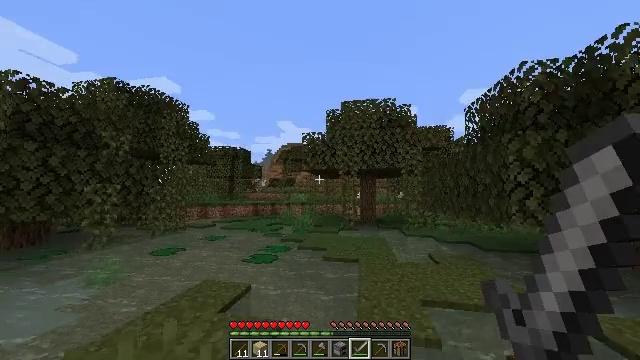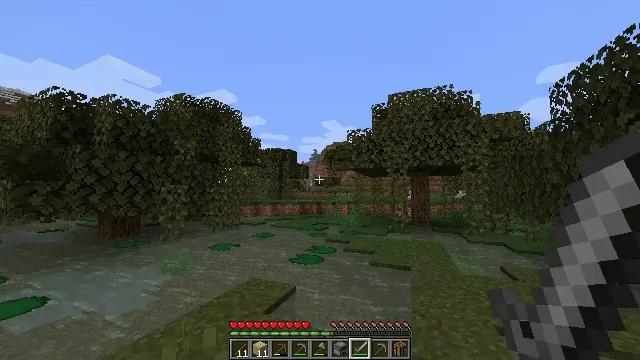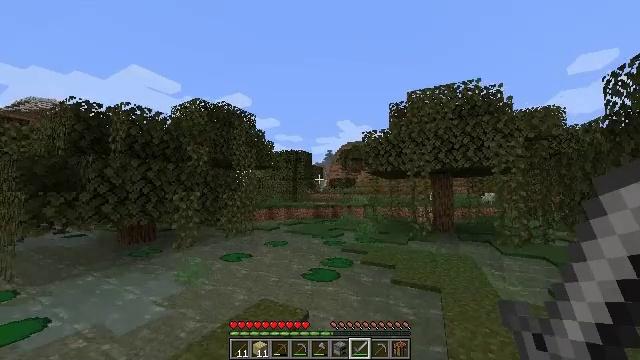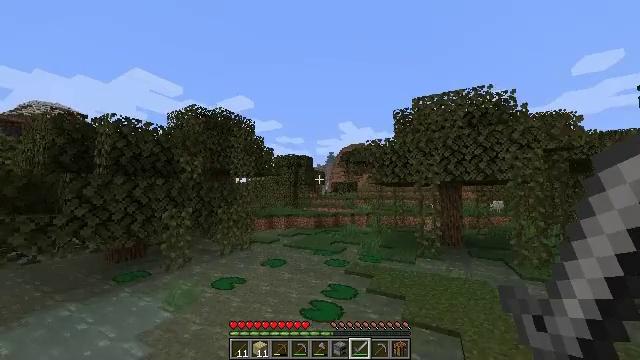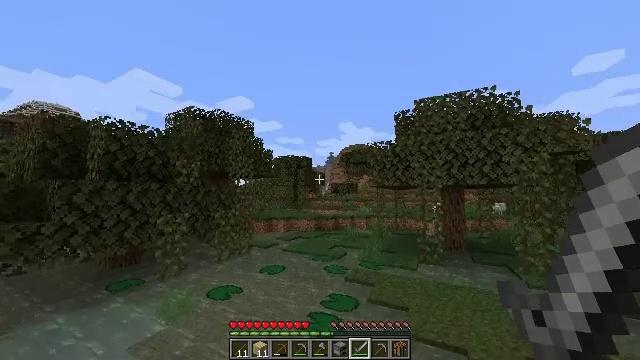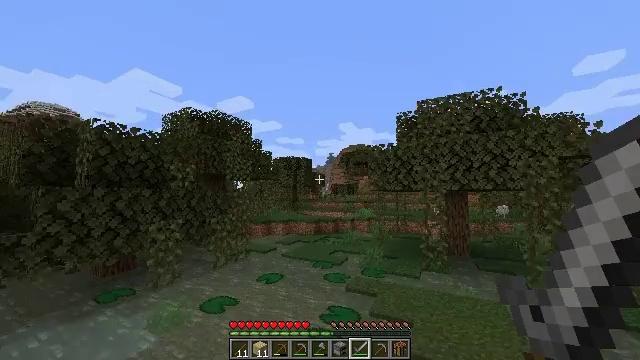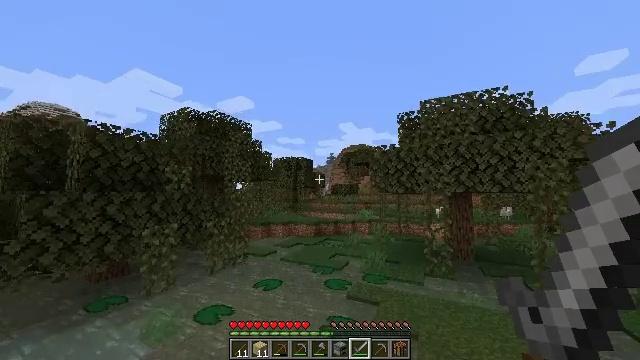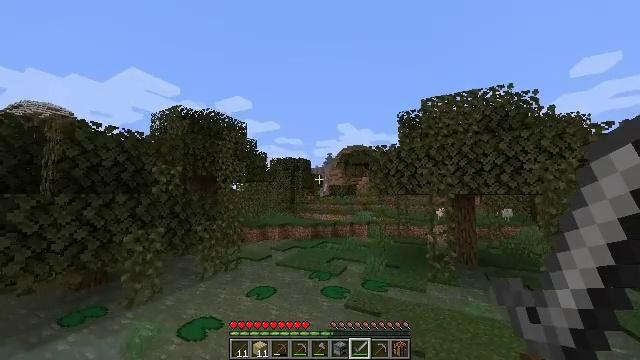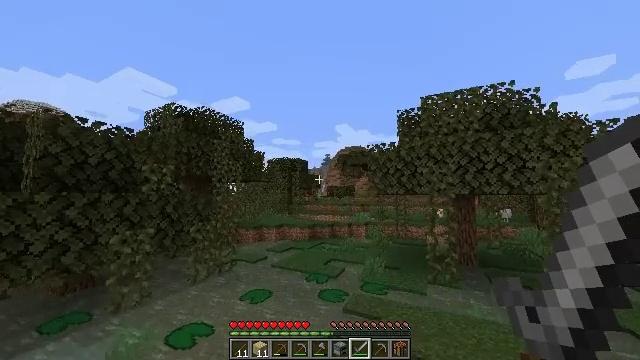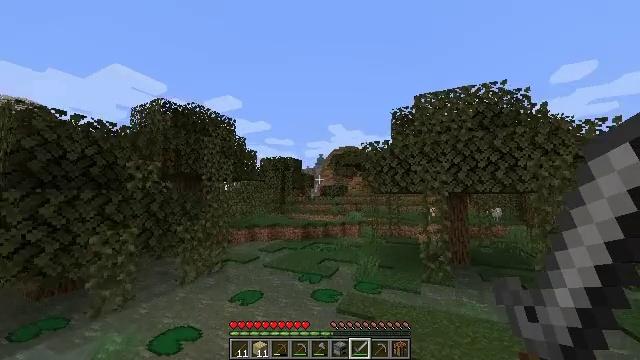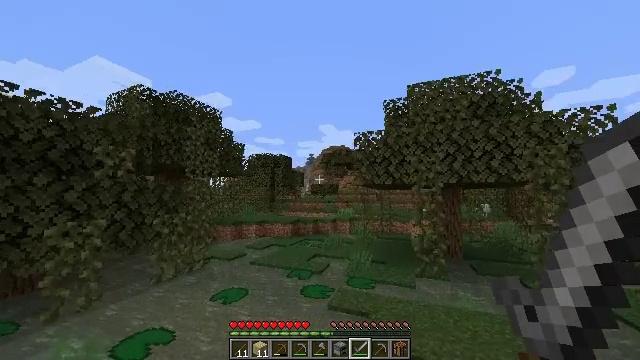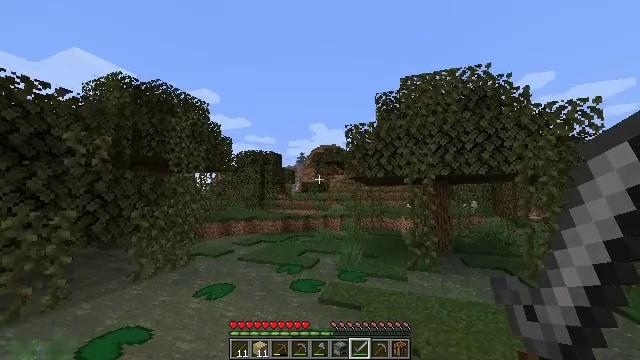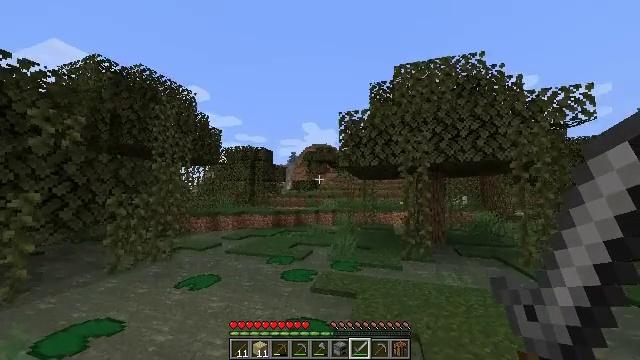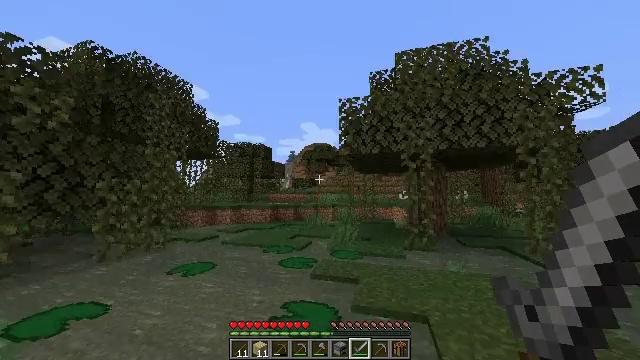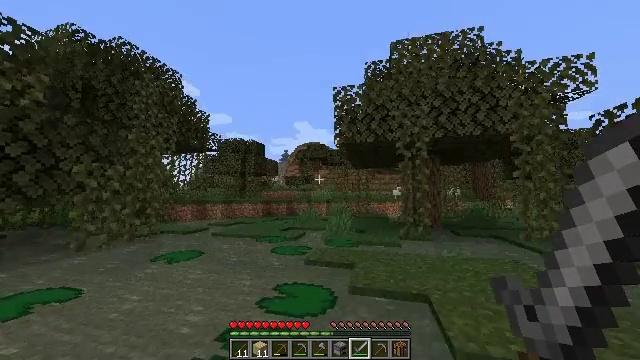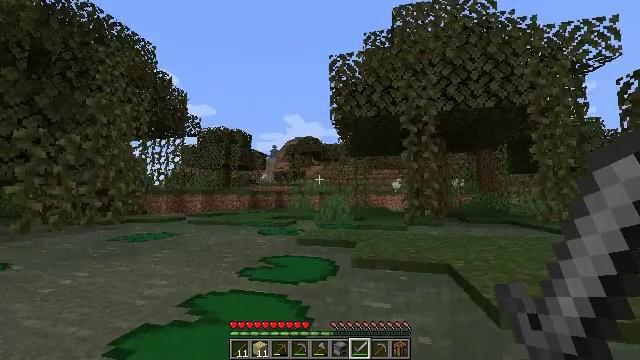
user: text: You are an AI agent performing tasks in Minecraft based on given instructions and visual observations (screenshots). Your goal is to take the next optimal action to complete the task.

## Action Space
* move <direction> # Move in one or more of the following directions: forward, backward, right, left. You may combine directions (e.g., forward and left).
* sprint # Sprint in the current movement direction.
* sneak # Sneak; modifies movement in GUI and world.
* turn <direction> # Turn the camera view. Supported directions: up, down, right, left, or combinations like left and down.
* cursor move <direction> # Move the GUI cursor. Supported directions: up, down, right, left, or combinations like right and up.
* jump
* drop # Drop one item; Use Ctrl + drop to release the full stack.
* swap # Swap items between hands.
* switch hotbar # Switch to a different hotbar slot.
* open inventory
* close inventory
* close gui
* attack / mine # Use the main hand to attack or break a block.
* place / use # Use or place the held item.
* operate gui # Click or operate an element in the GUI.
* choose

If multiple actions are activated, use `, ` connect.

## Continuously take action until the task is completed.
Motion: motion action
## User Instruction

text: Mine the sugar cane near rivers.
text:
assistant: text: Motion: move forward, sprint, turn left
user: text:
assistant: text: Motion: move forward, sprint, turn left, jump
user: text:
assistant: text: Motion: move forward, sprint, jump
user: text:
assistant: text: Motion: move forward, sprint, jump
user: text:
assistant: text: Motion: move forward, sprint, jump
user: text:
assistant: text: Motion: move forward, sprint, jump
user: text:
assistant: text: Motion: move forward, sprint, jump
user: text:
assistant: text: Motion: move forward, sprint, jump
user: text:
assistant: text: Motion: move forward, sprint, turn right, jump
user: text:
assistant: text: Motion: move forward, sprint, turn right, jump
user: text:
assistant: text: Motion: move forward, sprint, turn right, jump
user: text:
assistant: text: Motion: move forward, sprint, turn right, jump
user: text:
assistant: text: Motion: move forward, sprint, jump
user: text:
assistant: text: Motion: move forward, sprint, turn right, jump
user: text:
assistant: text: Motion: move forward, sprint, turn right, jump
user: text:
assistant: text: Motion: move forward, sprint, turn right, jump
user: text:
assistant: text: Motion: move forward, sprint, turn right, jump
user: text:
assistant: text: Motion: move forward, sprint, turn right, jump
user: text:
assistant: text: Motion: move forward, sprint, jump
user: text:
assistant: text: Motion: move forward, sprint, jump
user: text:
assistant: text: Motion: move forward, sprint, jump
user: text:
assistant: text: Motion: move forward, sprint, jump
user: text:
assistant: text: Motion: move forward, sprint, jump
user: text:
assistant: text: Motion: move forward, sprint, jump
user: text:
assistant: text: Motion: move forward, sprint, jump
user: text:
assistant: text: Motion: move forward, sprint, jump
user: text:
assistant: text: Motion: move forward, sprint, jump
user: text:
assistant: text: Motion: move forward, sprint, turn right, jump
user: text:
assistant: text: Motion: move forward, sprint, turn right, jump
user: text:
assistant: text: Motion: move forward, sprint, turn right, jump